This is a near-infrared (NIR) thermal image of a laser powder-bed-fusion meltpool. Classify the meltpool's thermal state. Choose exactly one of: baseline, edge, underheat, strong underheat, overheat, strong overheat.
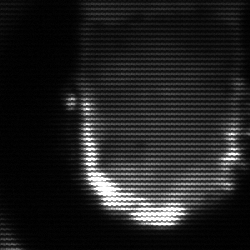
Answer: baseline